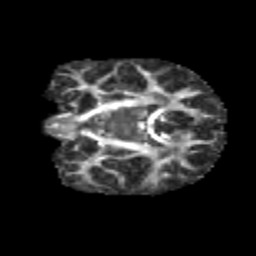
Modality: FA
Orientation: coronal
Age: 9
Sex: male
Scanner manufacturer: siemens
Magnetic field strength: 3 T
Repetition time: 3.8 s
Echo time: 0.07 s